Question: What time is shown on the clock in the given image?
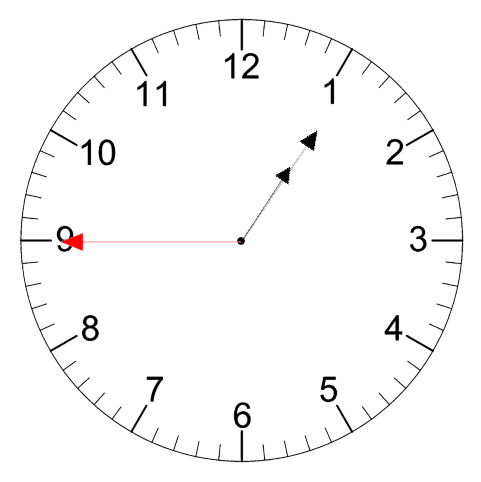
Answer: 01:05:45